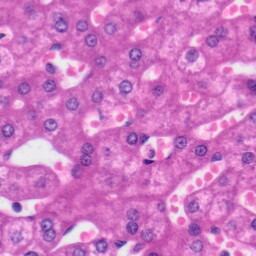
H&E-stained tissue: Liver